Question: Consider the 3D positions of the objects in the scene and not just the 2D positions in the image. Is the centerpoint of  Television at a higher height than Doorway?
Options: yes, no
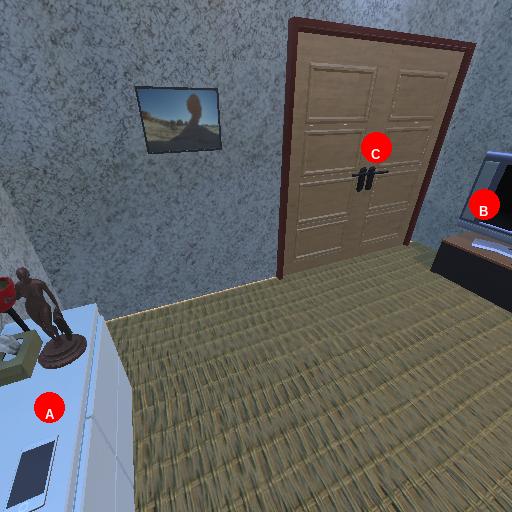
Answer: yes